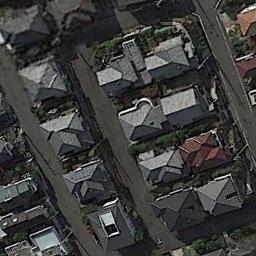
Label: dense_residential